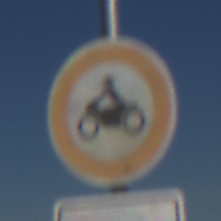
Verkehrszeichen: VerbotKraftraeder
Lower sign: ZeitangabenOhneBeschraenkungAufWochentage1
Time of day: MorningAfternoon
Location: Outdoor (RoadRail)
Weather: Clear
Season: NotSpecified
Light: Natural